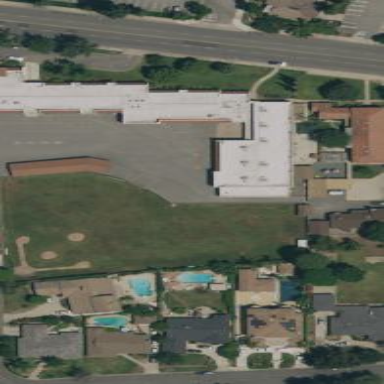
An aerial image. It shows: School building.